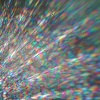
Label: sunburn